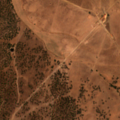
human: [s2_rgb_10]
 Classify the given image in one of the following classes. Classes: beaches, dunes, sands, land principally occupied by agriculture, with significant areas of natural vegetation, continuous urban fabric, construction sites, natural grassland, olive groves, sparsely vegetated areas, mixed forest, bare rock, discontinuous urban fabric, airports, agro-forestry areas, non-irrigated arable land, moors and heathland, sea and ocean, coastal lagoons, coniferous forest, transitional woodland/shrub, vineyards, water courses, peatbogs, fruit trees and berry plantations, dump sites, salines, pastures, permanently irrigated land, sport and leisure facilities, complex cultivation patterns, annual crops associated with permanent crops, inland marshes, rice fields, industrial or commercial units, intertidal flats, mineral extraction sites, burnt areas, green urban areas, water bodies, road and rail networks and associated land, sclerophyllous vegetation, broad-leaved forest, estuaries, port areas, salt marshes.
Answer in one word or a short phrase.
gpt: non-irrigated arable land, agro-forestry areas